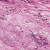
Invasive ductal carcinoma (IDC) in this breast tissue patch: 0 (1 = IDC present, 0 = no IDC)